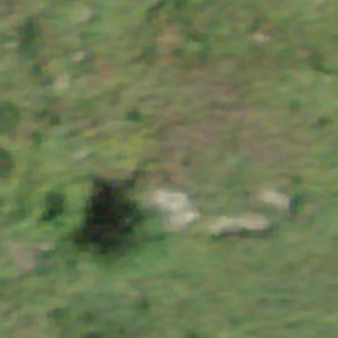
Label: other